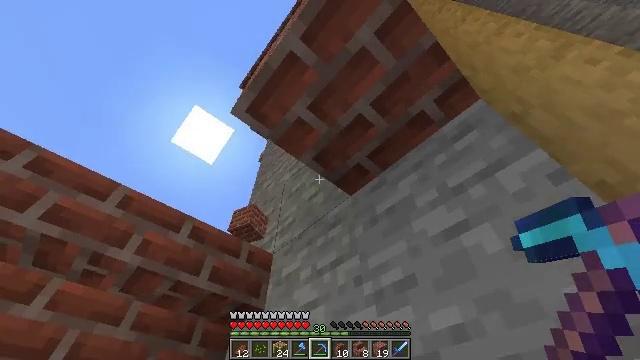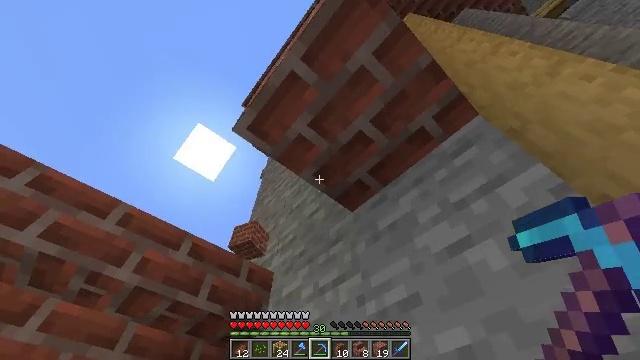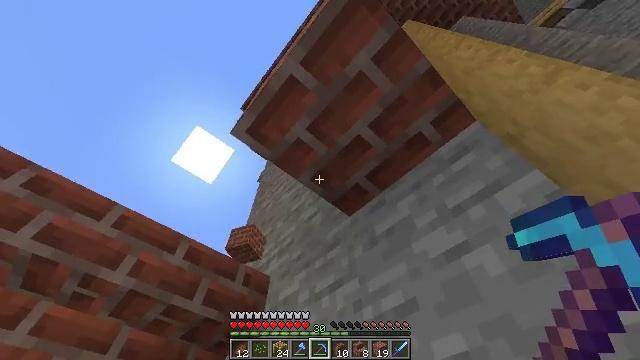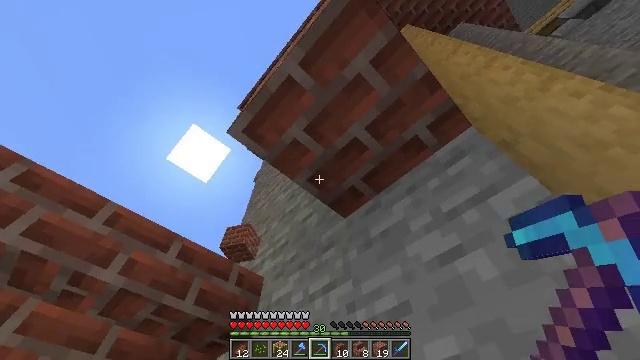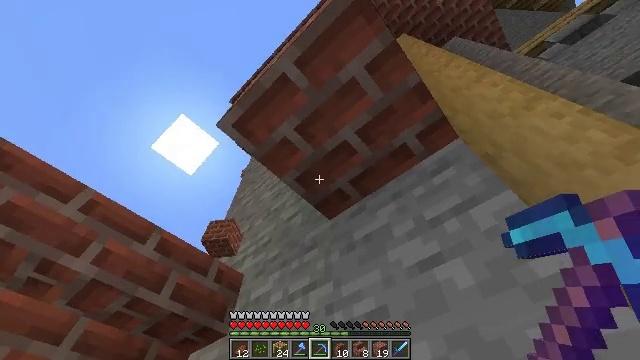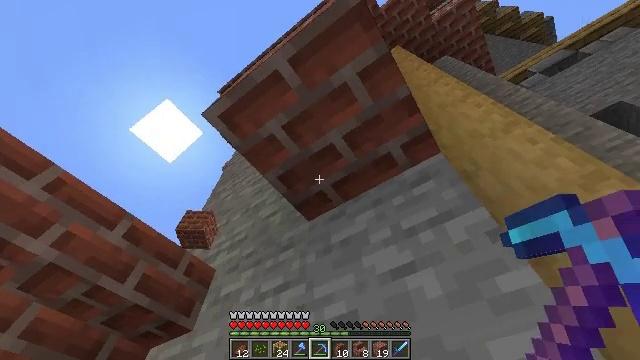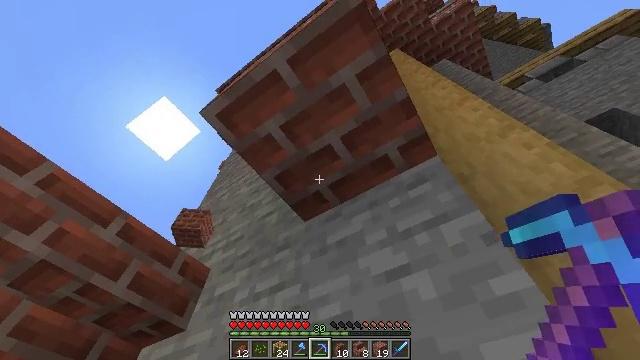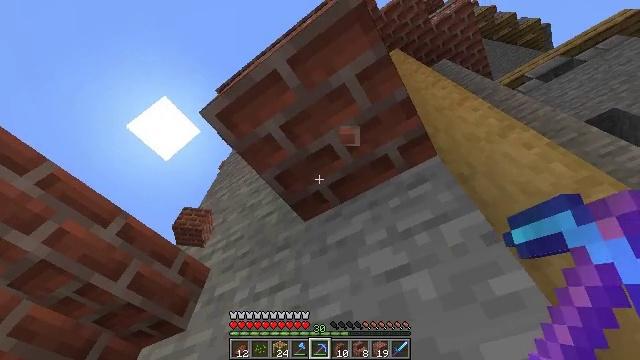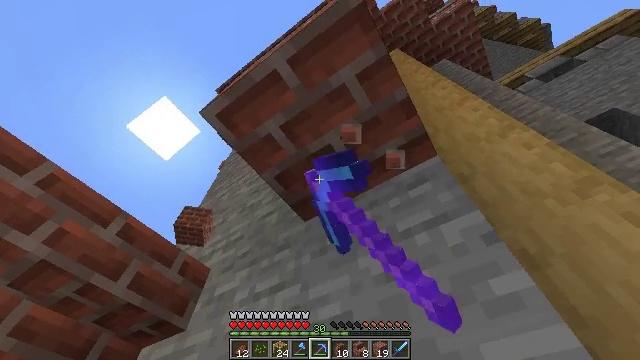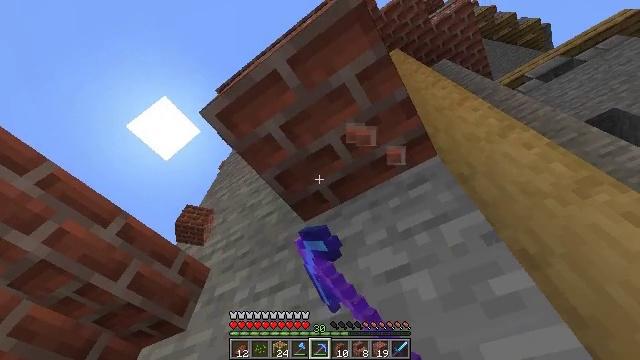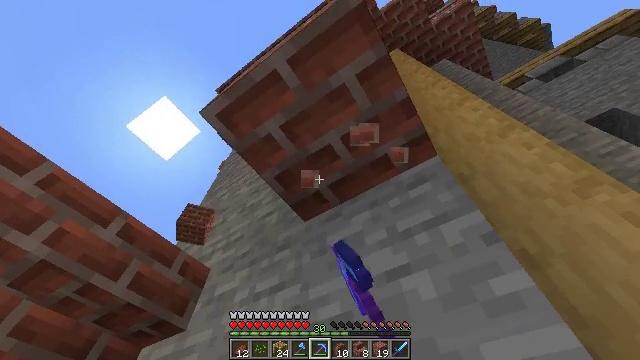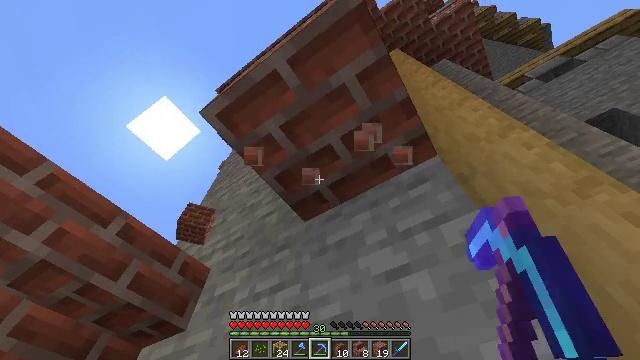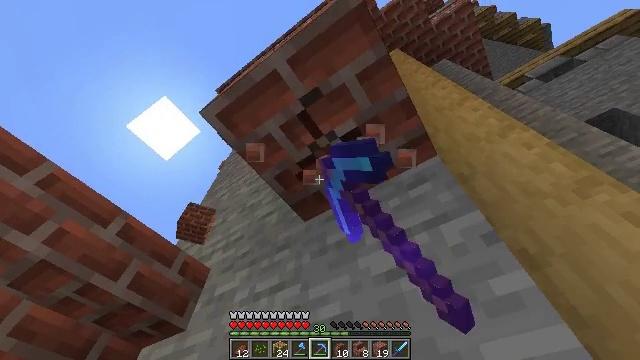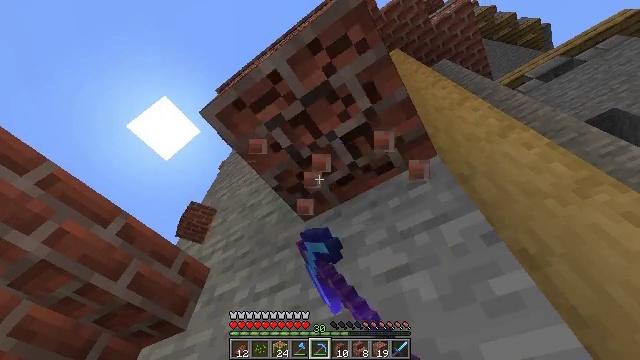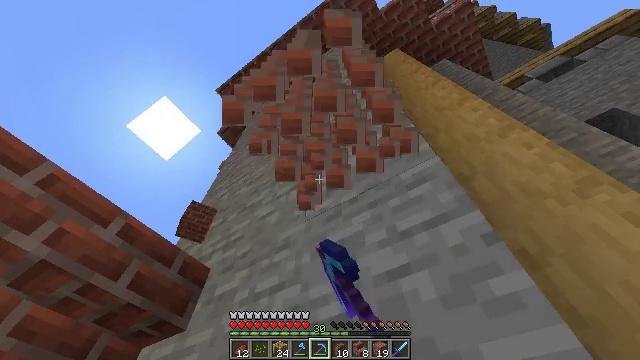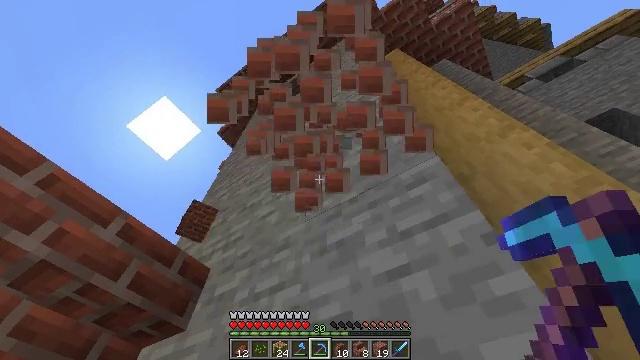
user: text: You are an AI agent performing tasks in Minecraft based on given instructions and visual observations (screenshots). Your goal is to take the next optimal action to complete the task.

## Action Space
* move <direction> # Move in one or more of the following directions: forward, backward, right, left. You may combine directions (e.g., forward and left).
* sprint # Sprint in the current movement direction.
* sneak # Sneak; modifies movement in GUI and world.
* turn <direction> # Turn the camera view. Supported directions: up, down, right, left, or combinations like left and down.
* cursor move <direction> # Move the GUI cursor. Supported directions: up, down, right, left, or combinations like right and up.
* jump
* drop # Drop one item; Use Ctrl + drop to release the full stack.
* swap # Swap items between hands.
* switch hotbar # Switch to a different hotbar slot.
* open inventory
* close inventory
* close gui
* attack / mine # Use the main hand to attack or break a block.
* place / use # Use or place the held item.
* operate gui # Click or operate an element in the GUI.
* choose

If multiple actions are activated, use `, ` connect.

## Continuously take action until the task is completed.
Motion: motion action
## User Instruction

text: Gather bricks by attacking them.
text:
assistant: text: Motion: turn up
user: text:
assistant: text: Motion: no_op
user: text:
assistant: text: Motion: turn right
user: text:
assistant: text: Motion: turn right
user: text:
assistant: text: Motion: turn right
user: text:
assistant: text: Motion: turn right
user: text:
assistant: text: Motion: attack / mine
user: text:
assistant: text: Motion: attack / mine
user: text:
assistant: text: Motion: attack / mine
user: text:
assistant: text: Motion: attack / mine
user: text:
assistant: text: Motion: attack / mine
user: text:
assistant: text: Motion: attack / mine
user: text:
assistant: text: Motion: attack / mine
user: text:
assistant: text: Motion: attack / mine
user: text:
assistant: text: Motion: attack / mine
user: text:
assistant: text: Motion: attack / mine
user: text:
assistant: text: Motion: no_op
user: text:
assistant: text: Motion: turn left and down
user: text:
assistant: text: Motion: no_op